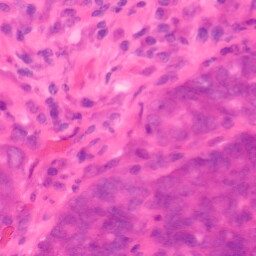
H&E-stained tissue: Colon